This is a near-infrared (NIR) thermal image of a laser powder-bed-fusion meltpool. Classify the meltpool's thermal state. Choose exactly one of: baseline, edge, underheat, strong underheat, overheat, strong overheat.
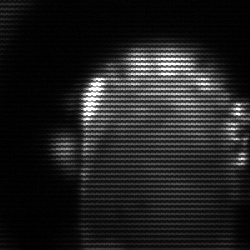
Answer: baseline